高一 · 逻辑题
图中反映的是 “文学作品” “散文” “小说” “叙事散文” 这四个文学概念之间的关系, 请作适当的选择填入下面的空格:

$A$ 为 ; $B$ 为
$C$ 为 ; $D$ 为
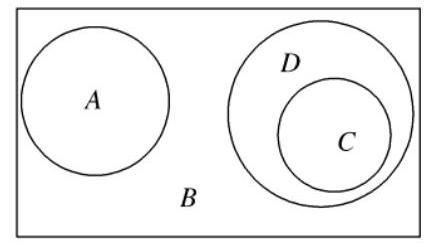
答案: 由Venn 图可得 $A B, C D B, A$ 与 $D$ 之间无包含关系, $A$ 与 $C$ 之间无包含关系。由 “文学作品” “散文” “小说” “叙事散文” 四个文学概念之间的关系, 可得 $A$ 为小说, $B$ 为文学作品, $C$ 为叙事散文, $D$ 为散文。

答案: 小说 文学作品 叙事散文 散文